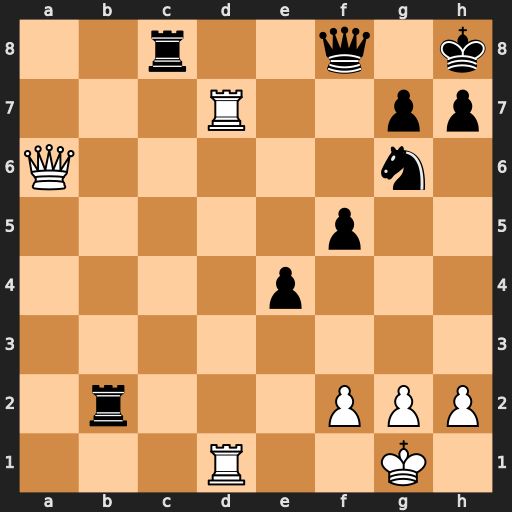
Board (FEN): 2r2q1k/3R2pp/Q5n1/5p2/4p3/8/1r3PPP/3R2K1
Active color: w
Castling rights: -
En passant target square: -
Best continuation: Qxc8 Qxc8 Rd8+ Nf8 Rxc8